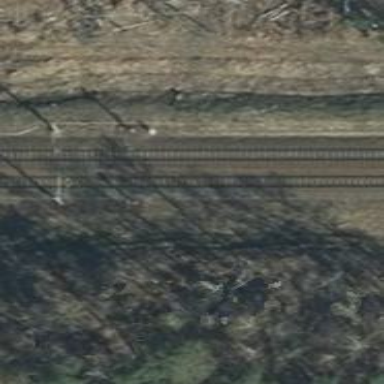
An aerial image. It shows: Railway signal.